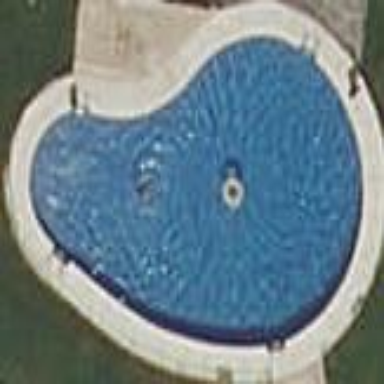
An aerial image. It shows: Swimming pool located in leisure land.